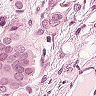
Metastatic tissue present: yes